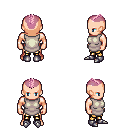
a pixel art fantasy rpg character, male body template, human, light skin, white tunic, gold greaves, pink short mohawk hairstyle, metal boots, four views (front, back, left, right), 2x2 character sprite sheet, small pixel art, hard edges, no anti-aliasing